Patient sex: M
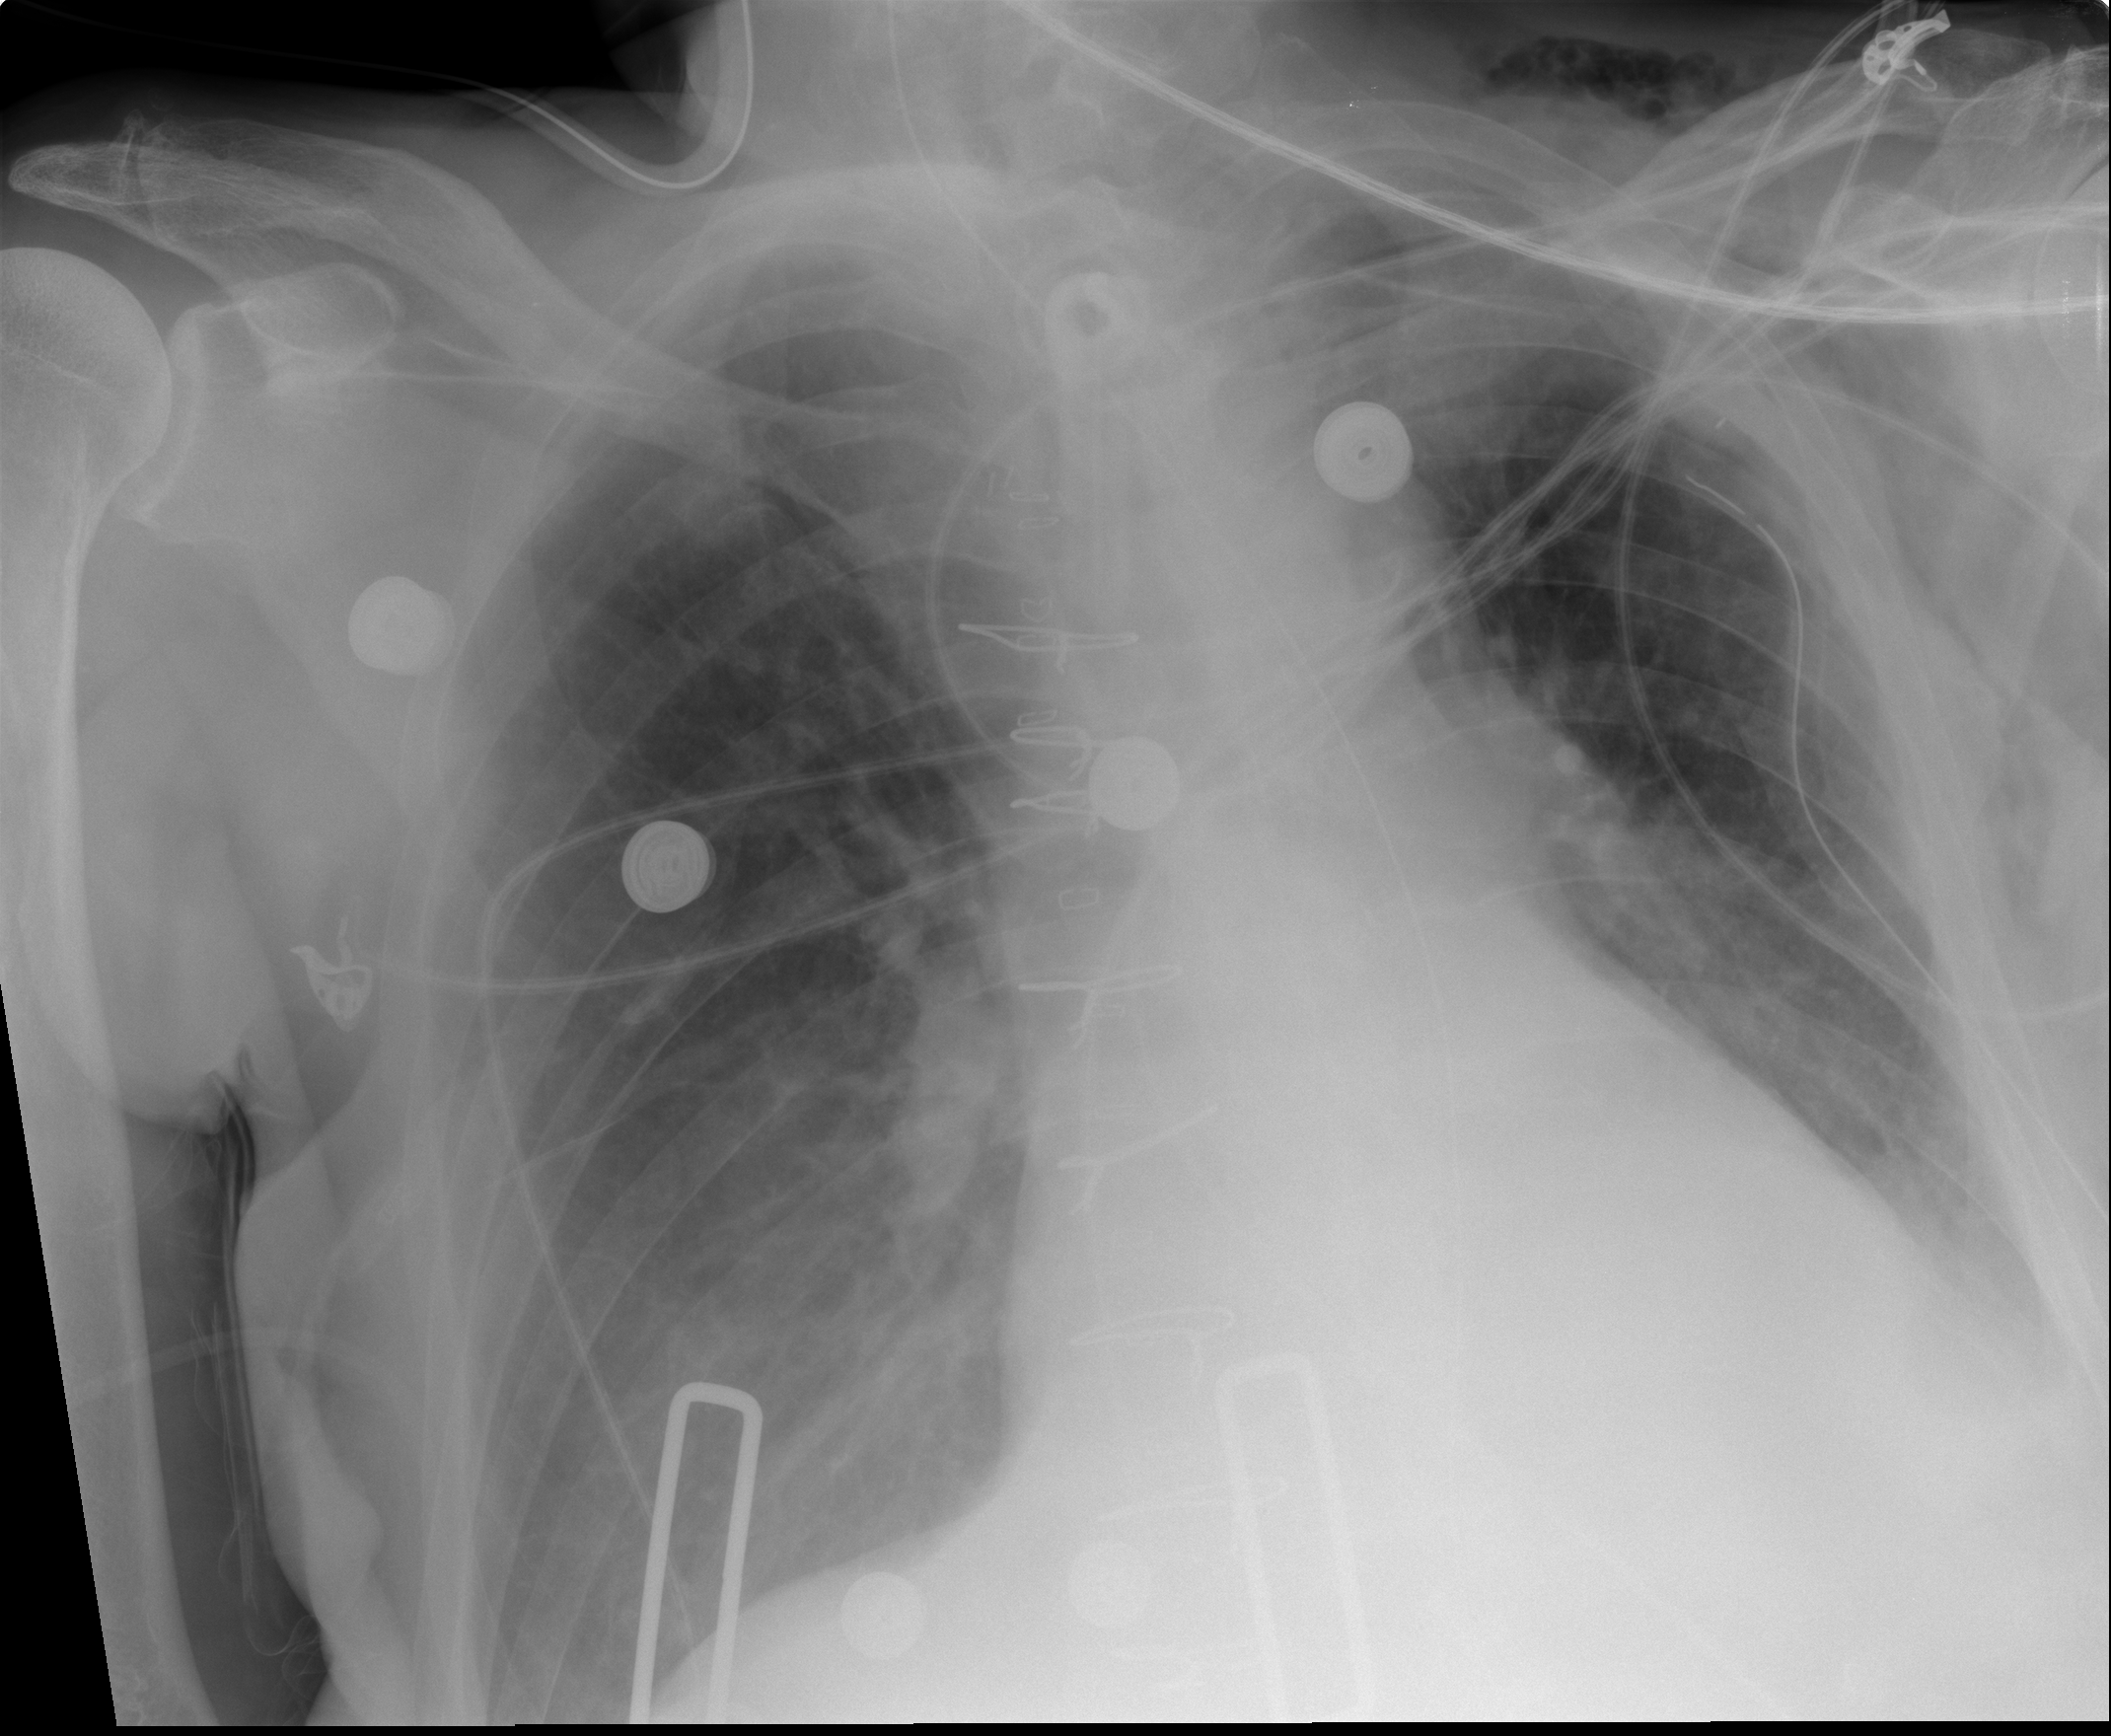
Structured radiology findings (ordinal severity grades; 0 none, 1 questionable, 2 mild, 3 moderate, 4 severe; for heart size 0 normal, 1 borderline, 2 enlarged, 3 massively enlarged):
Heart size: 1
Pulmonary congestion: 2
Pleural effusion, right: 2
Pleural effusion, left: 2
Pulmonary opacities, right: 0
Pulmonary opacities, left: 0
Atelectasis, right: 2
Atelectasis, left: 2